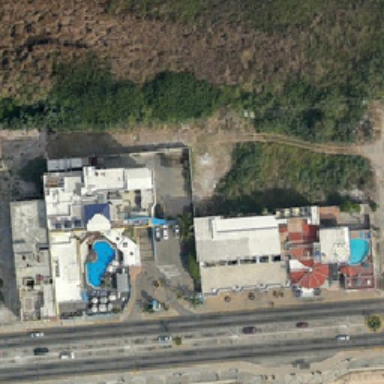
There are two houses by the road .